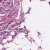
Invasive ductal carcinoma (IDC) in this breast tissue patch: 0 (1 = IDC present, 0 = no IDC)